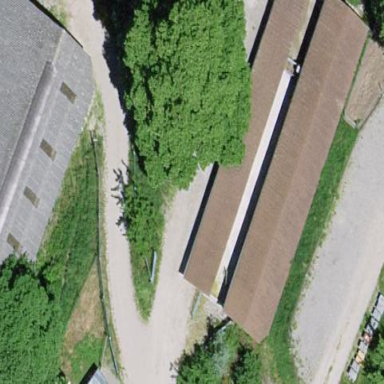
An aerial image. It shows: Farm auxiliary building.